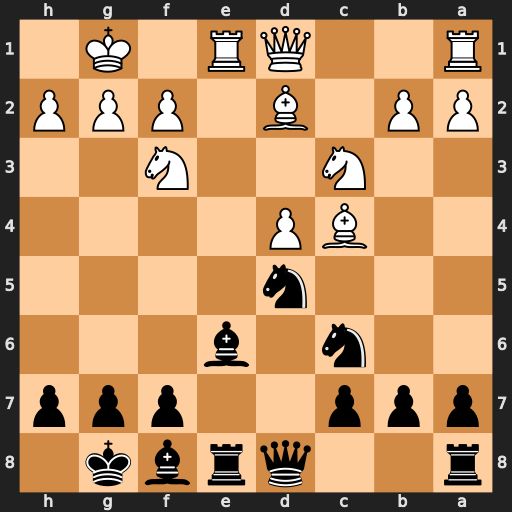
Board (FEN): r2qrbk1/ppp2ppp/2n1b3/3n4/2BP4/2N2N2/PP1B1PPP/R2QR1K1
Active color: b
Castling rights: -
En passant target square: -
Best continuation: Nxc3 Rxe6 Nxd1 Rxe8 Qxe8